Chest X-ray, PA view. Patient: 44 years old, sex F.
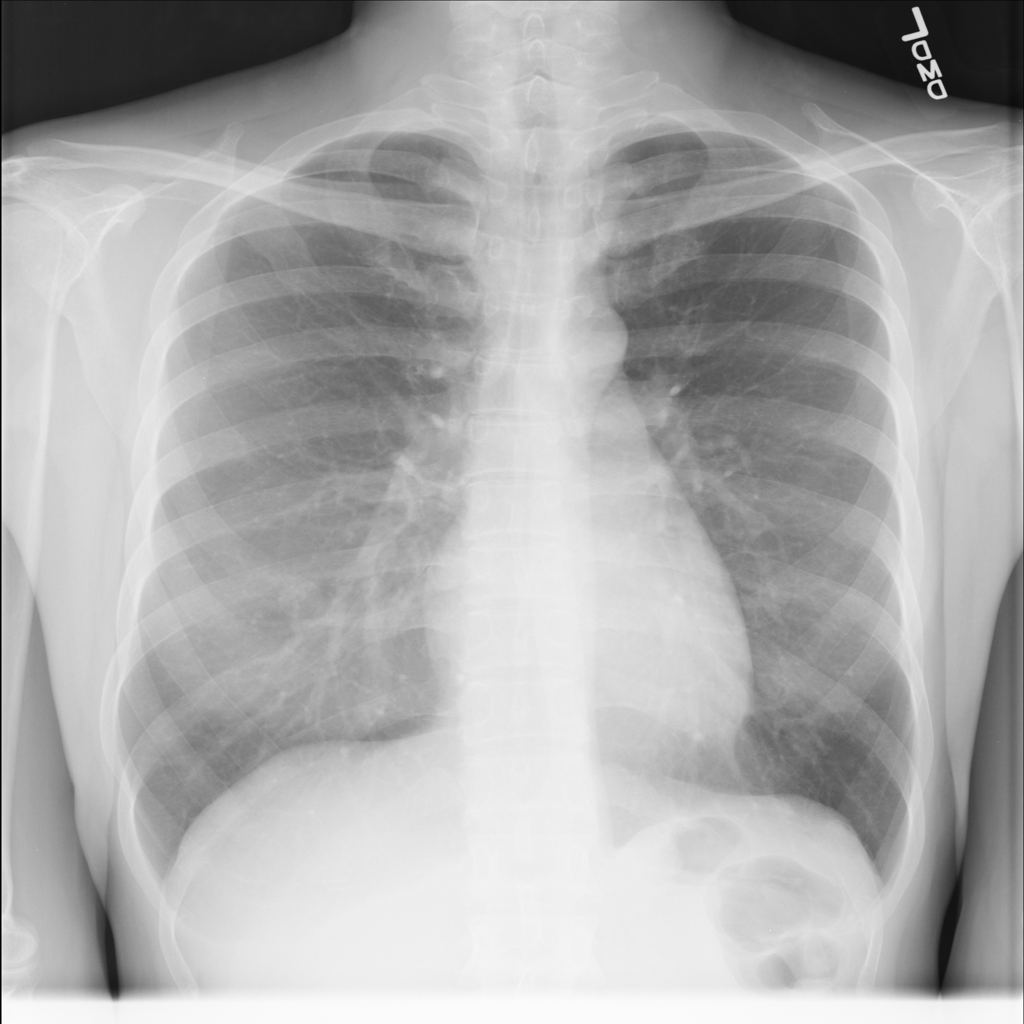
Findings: No Finding